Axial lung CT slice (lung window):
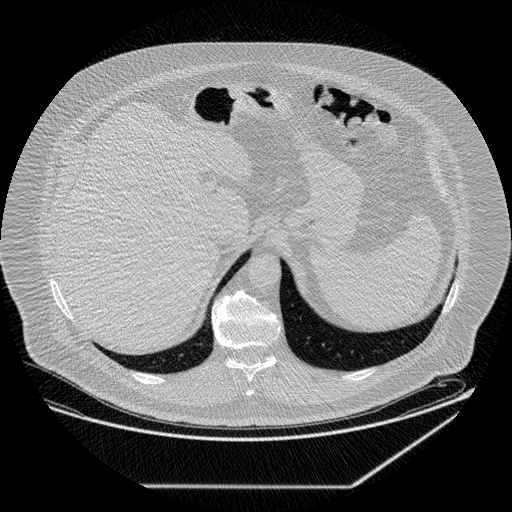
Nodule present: no